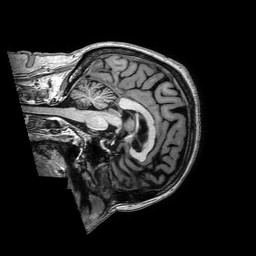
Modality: T1w
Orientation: sagittal
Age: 67
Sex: female
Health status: ill
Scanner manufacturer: philips
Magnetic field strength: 3 T
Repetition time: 0.006784 s
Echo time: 0.003051 s